Field crop: tomato
Growth stage: 1
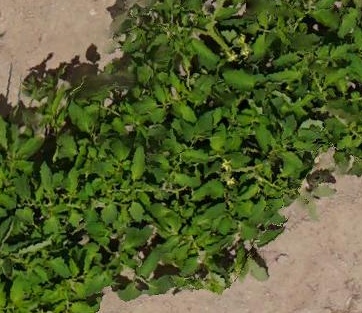
Species: tomato